Interaction volume radius: 5 \u00c5
Interaction volume height: 25 \u00c5
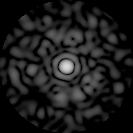
Disorder parameter: 0.8274